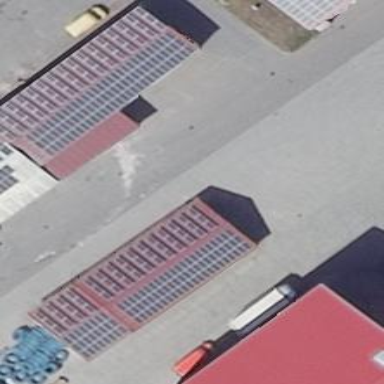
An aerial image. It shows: Solar photovoltaic panel generating electricity. It is small installation located on building.